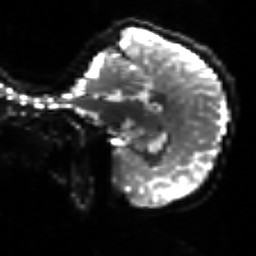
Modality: sbref
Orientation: sagittal
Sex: female
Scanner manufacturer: siemens
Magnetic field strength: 3 T
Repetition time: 5 s
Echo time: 0.071 s